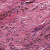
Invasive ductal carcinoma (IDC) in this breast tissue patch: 0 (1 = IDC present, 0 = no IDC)